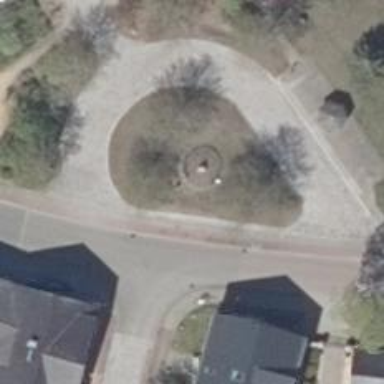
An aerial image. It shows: Memorial site with historic significance.